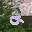
Label: 2